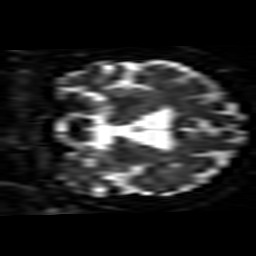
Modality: ADC
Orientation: coronal
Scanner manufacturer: siemens
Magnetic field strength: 1.5 T
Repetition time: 8.7 s
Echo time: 0.119 s